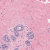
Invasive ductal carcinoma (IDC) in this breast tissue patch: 0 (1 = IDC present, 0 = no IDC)